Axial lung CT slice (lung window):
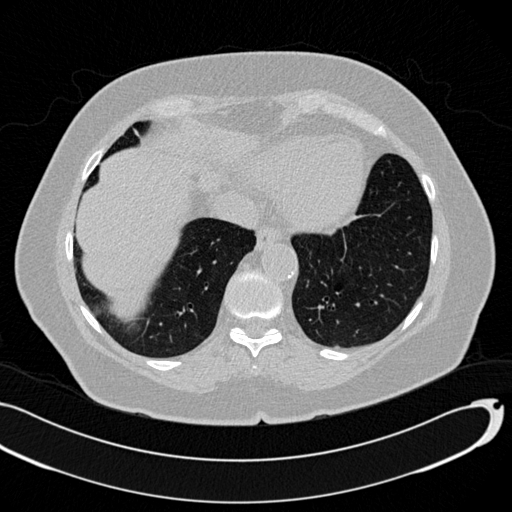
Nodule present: no